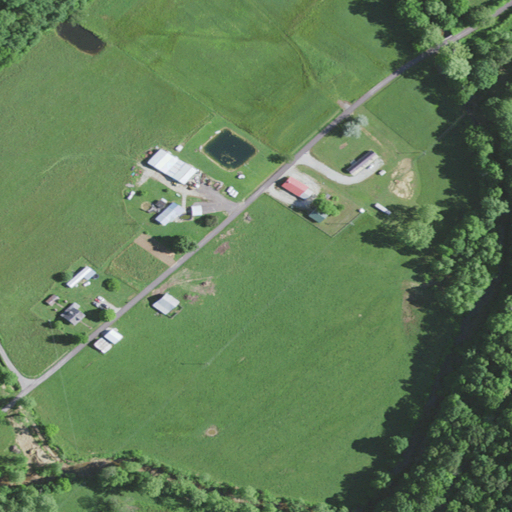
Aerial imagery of valley in Kentucky named Broad Hollow containing pasture, open development, low intensity development, mixed forest, and deciduous forest